Question: First here is the picture

The picture is 200px long and 50px height. And if i hover over the image the width should be changed to 300px with a transition effect. At the moment if i hover the image scale the height & width new, not only the width. How can i change it?
Here a <URL> + code
'''
*{
margin: 0px;
padding: 0px;
}
.eins{
background-image: url(http://img3.fotos-hochladen.net/thumbnail/einse402yr1bzf_thumb.jpg);
background-size: 100%;
height: 50px;
width: 200px;
transition: all 0.5s;
}
.eins:hover{
width: 300px;
}
'''
'''
<html>
<head>
<link href='index.css' rel='stylesheet' type='text/css'>
</head>
<body>
<div class="eins">
</div>
</body>
</html>
'''
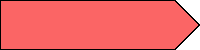
Answer: You need 'background-size: 100% 100%' not 'background-size: 100%'.
'''
* {
margin: 0px;
padding: 0px;
}
.eins {
background-image: url(http://img3.fotos-hochladen.net/thumbnail/einse402yr1bzf_thumb.jpg);
background-size: 100% 100%;
height: 50px;
width: 200px;
transition: all 0.5s;
}
.eins:hover {
width: 300px;
}
'''
'''
<html>
<head>
<link href='index.css' rel='stylesheet' type='text/css'>
</head>
<body>
<div class="eins">
</div>
</body>
</html>
'''